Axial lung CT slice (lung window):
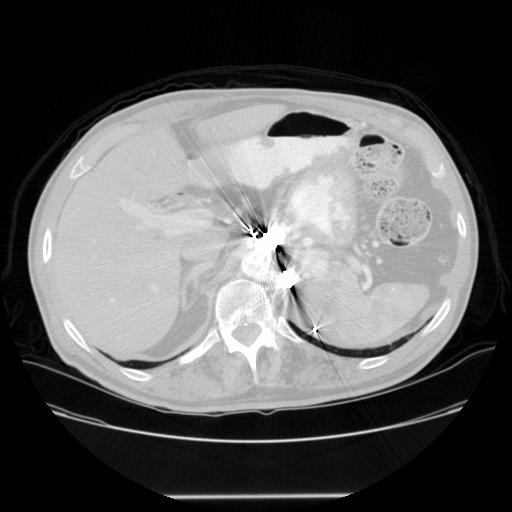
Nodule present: no